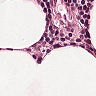
Metastatic tissue present: no